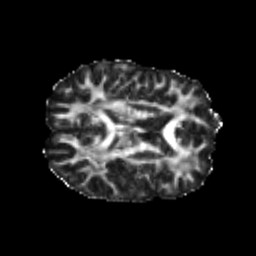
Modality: FA
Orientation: axial
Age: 23
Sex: male
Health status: healthy
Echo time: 0.074 s